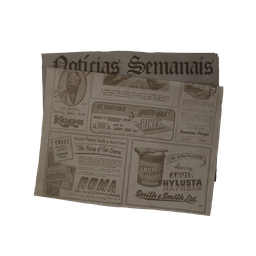
Label: tools